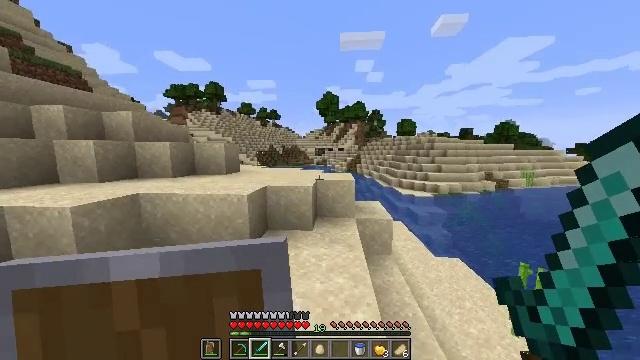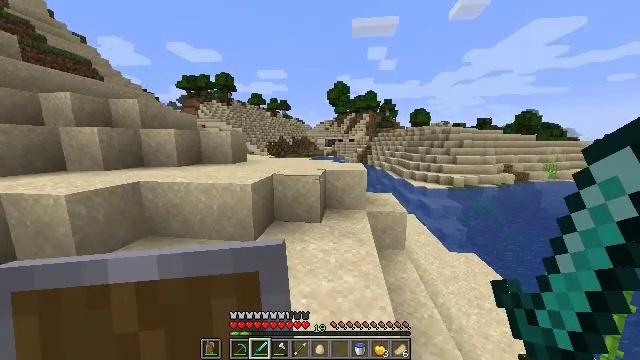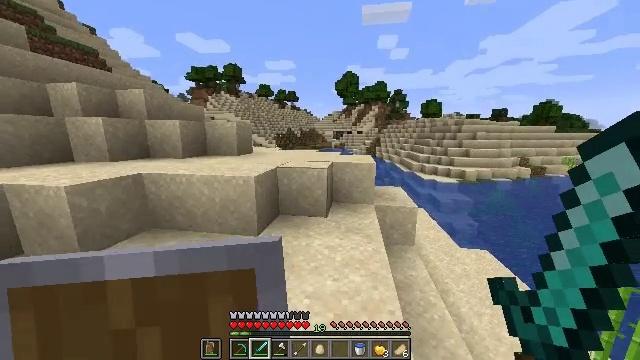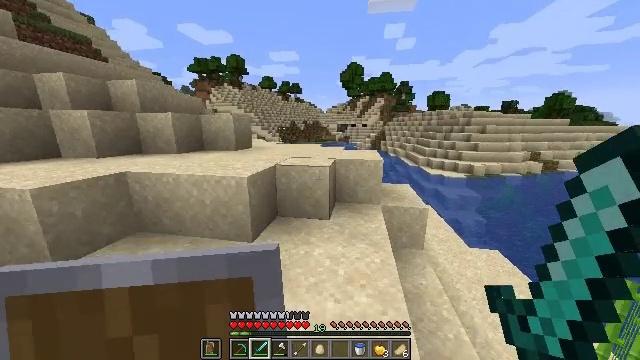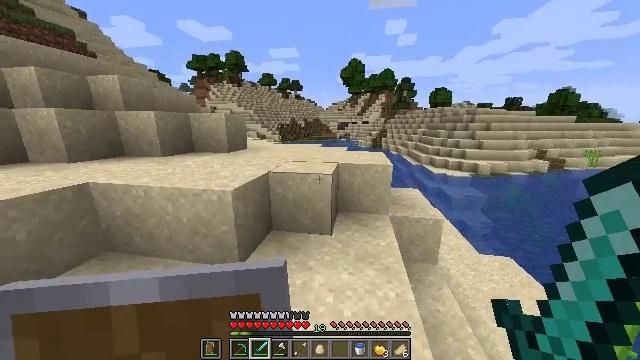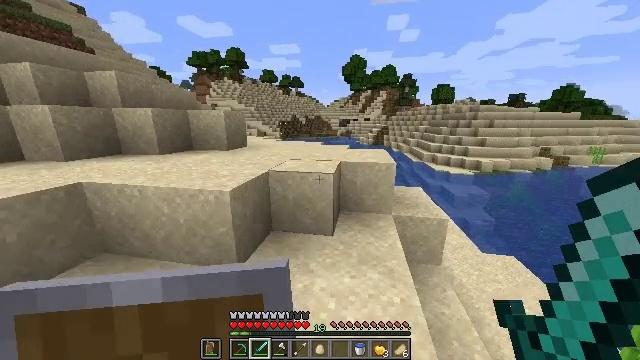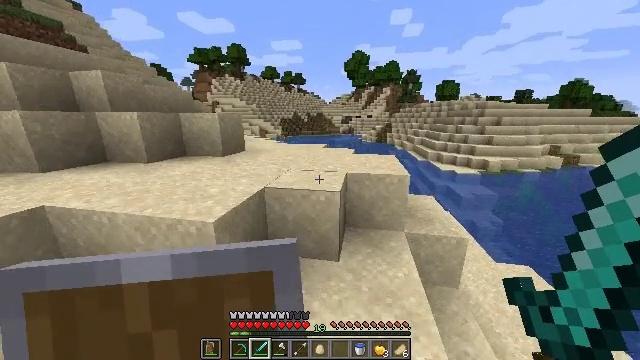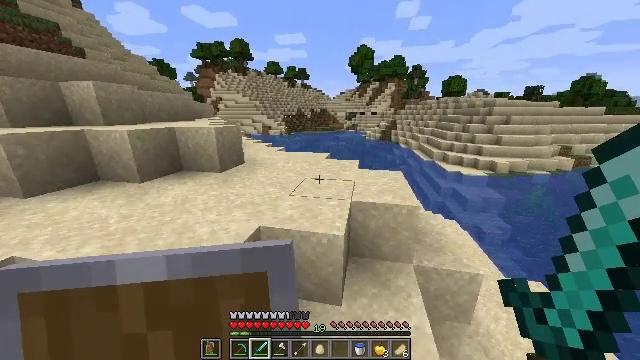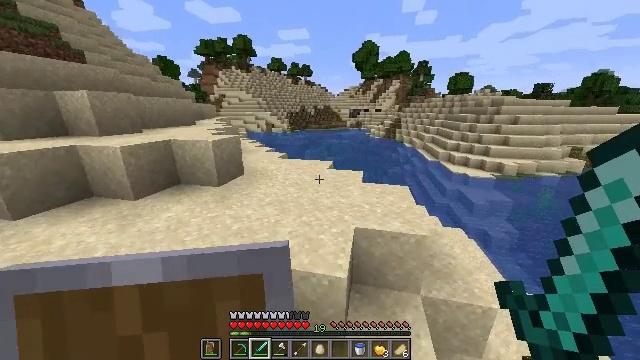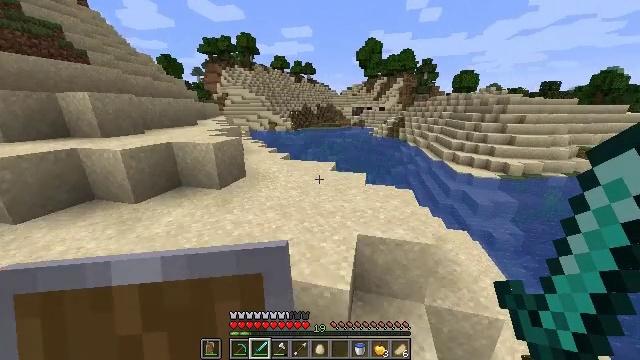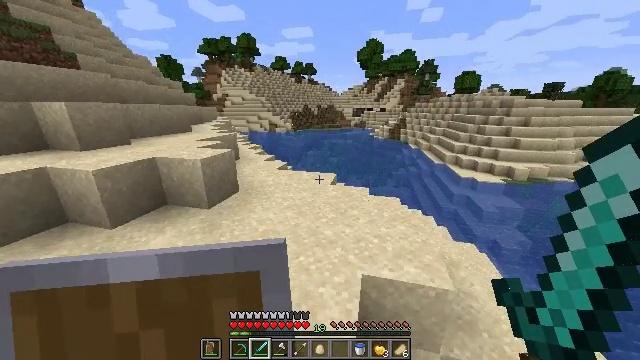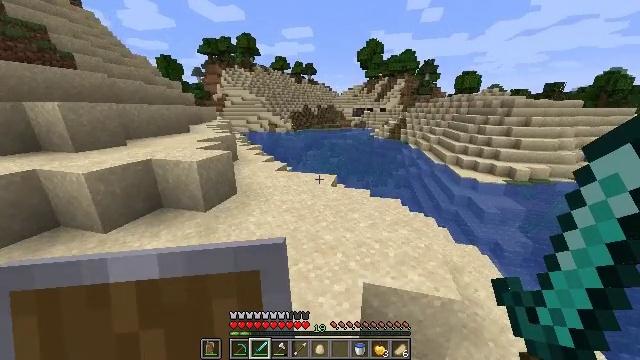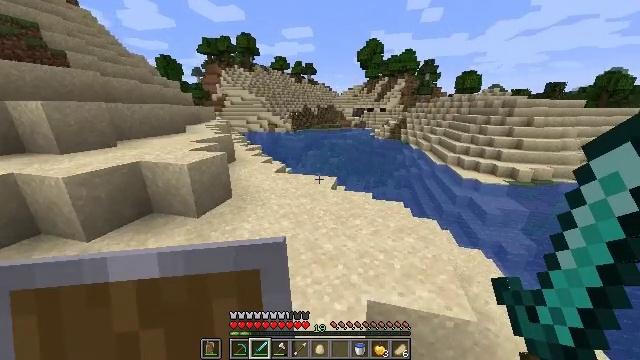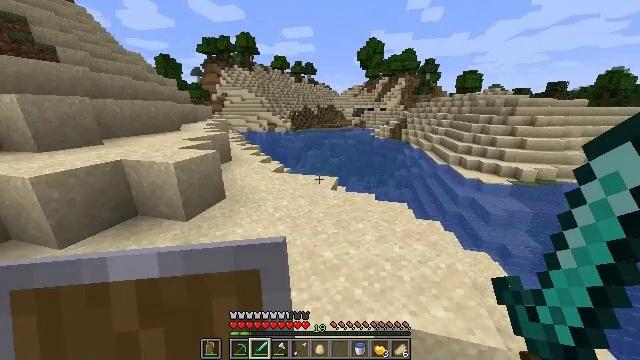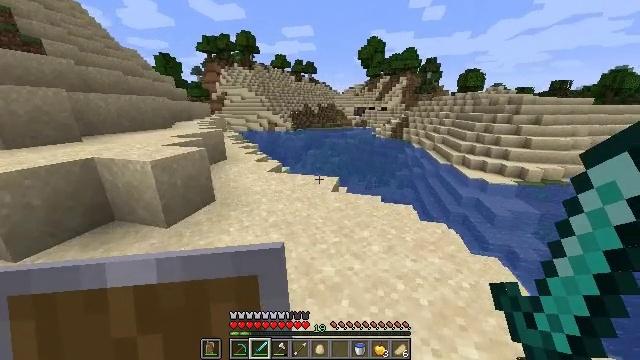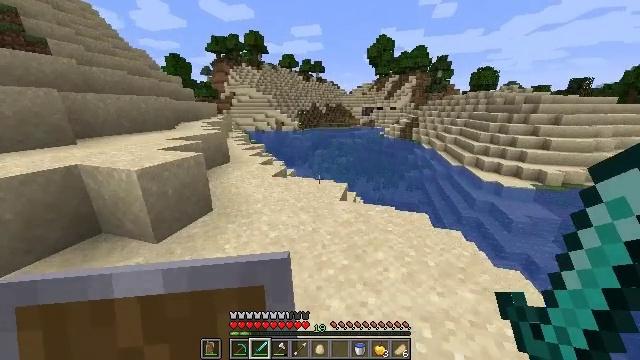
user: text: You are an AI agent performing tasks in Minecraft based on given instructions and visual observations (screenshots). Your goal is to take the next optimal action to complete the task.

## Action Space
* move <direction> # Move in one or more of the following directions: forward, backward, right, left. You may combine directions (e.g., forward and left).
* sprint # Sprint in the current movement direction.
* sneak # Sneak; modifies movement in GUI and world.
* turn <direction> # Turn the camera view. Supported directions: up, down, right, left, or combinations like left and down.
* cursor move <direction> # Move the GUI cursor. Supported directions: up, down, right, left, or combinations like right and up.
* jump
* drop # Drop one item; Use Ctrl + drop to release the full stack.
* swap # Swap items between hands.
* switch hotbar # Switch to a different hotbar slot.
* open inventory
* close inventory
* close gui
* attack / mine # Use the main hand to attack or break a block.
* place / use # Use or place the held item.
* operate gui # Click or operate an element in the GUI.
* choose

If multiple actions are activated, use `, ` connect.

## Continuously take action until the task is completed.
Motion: motion action
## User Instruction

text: Dig up some sand.
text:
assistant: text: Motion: move forward, sprint, turn left and down
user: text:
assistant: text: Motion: move forward, sprint, turn left and down
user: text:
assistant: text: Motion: move forward, sprint, turn left and down
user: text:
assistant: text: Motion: move forward, sprint
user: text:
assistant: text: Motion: move forward, sprint
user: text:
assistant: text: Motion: move forward, sprint, turn down, jump
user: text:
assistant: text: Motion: move forward, sprint, turn down, jump
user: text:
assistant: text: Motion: move forward, sprint, jump
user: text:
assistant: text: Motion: move forward, sprint, jump
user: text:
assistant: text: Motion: move forward, sprint, jump
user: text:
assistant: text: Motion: move forward, sprint, jump
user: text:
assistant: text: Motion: move forward, sprint, jump
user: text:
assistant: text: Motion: move forward, sprint, jump
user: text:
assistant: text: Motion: move forward, sprint, jump
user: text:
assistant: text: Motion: move forward, sprint, turn left, jump
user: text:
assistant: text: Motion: move forward, sprint, turn left, jump
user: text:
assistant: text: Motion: move forward, sprint, turn left, jump
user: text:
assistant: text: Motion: move forward, sprint, jump
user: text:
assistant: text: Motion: move forward, sprint, jump
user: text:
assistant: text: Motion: move forward, sprint, jump
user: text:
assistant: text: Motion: move forward, sprint, jump
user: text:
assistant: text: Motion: move forward and move left, sprint, jump
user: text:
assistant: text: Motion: move forward and move left, sprint, jump
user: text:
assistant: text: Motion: move forward and move left, sprint, jump
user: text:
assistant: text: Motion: move forward and move left, sprint, jump
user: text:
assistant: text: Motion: move forward and move left, sprint, jump
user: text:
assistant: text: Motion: move forward and move left, sprint, jump
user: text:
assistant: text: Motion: move forward and move left, sprint, jump
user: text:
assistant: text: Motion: move forward and move left, sprint, turn left, jump
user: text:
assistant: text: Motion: move forward and move left, sprint, jump